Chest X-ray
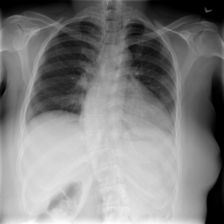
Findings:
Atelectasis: negative
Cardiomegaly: negative
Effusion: negative
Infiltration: negative
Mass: negative
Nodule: negative
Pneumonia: negative
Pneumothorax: negative
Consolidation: negative
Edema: negative
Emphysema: negative
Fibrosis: negative
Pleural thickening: negative
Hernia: negative